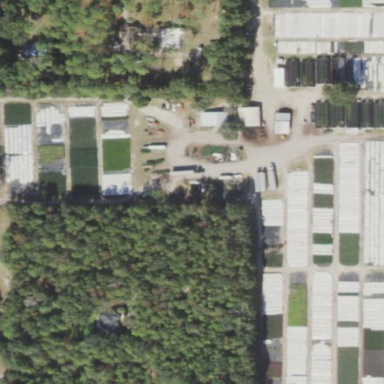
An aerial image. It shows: Plant nursery area.